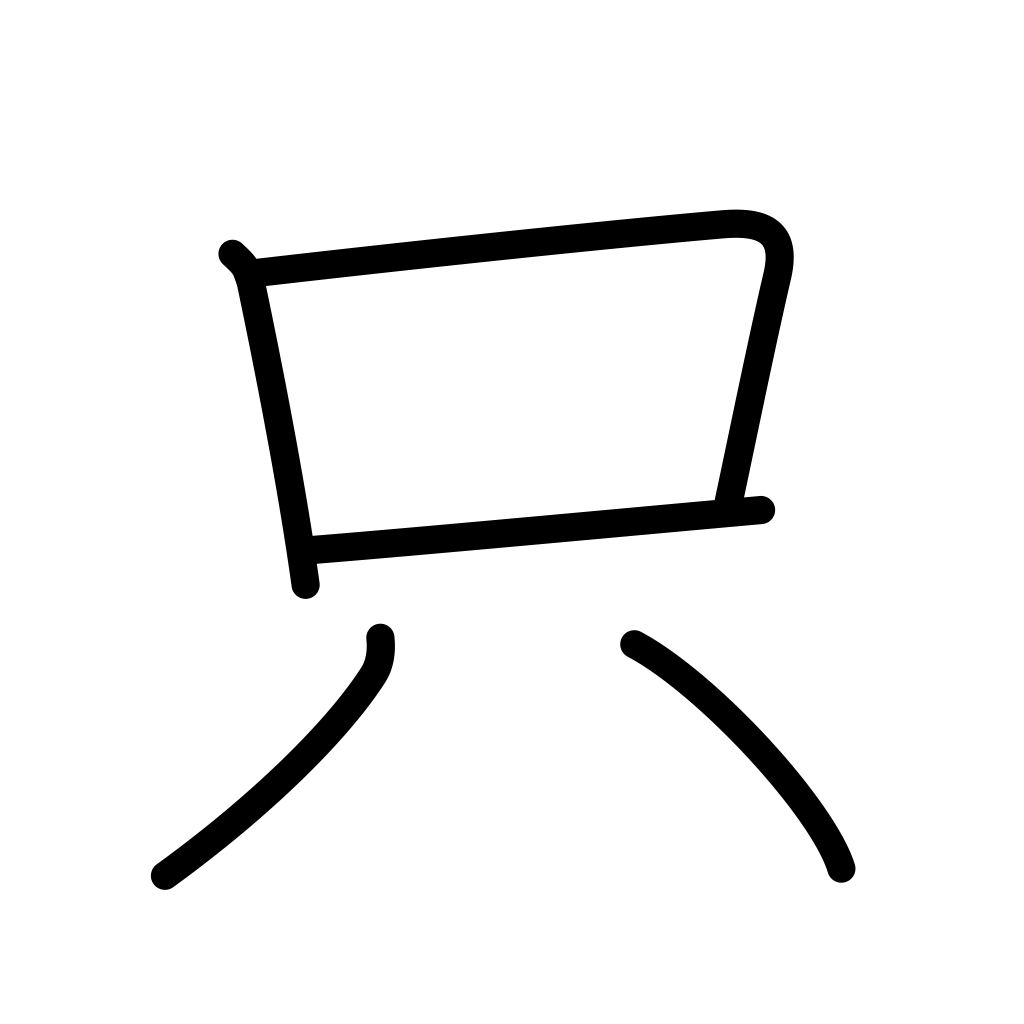
Meaning: only, free, in addition